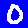
Digit: 0